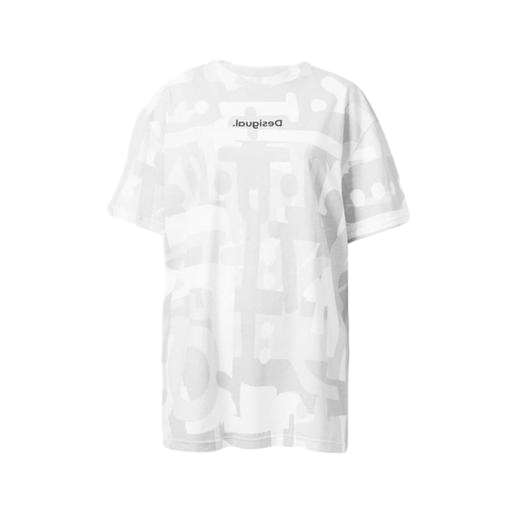
white graphic-print t-shirt, white logo-print t-shirt, white abstract graphic t-shirt, white background